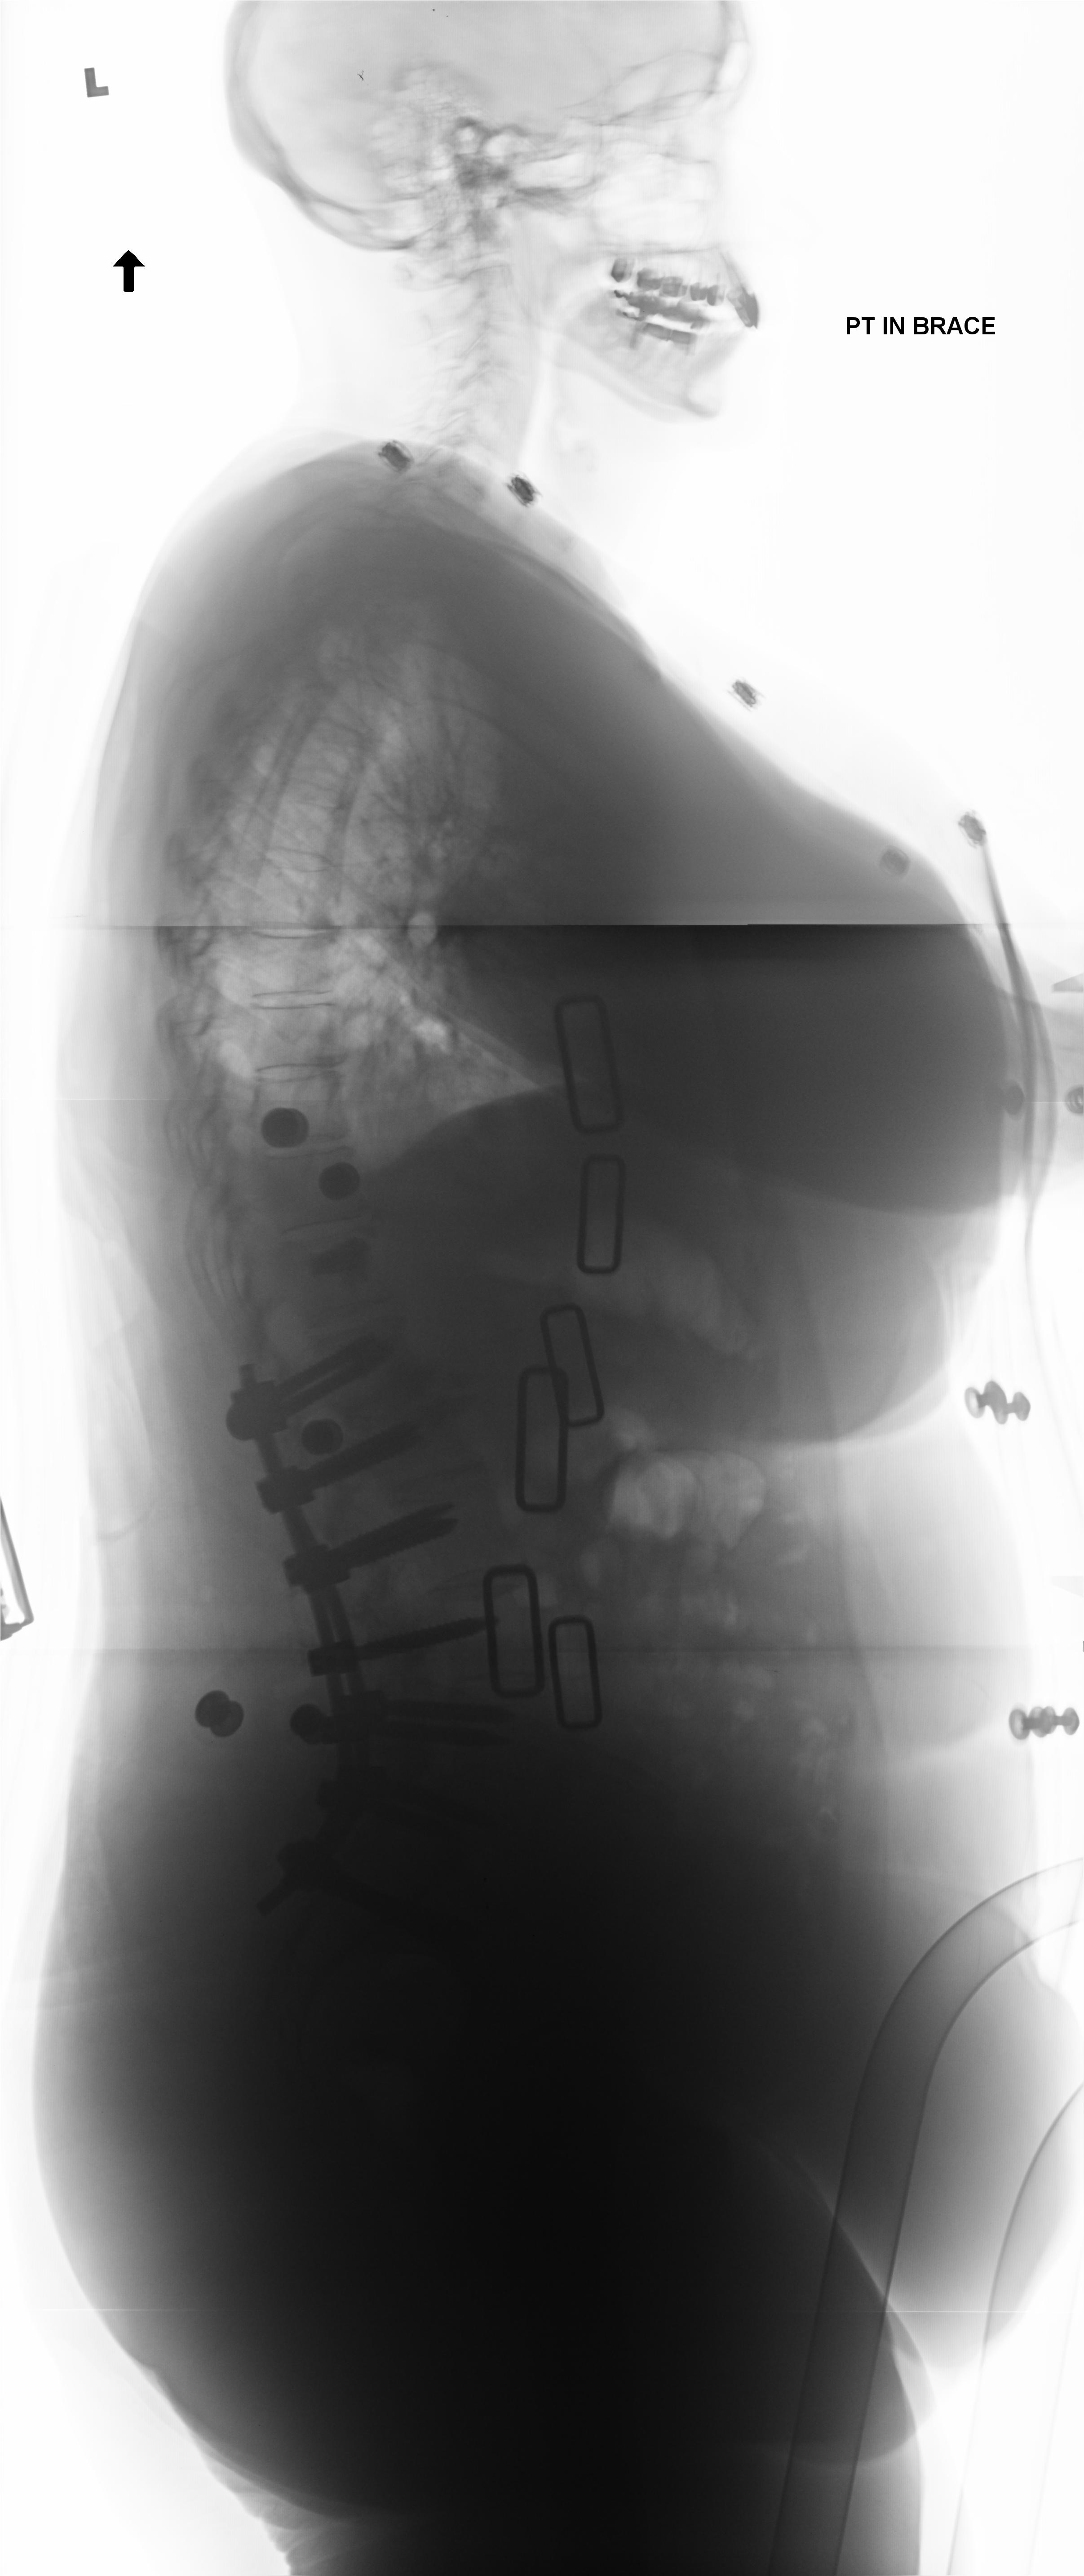
View: LATERAL
Implant manufacturer: orthofix firebird